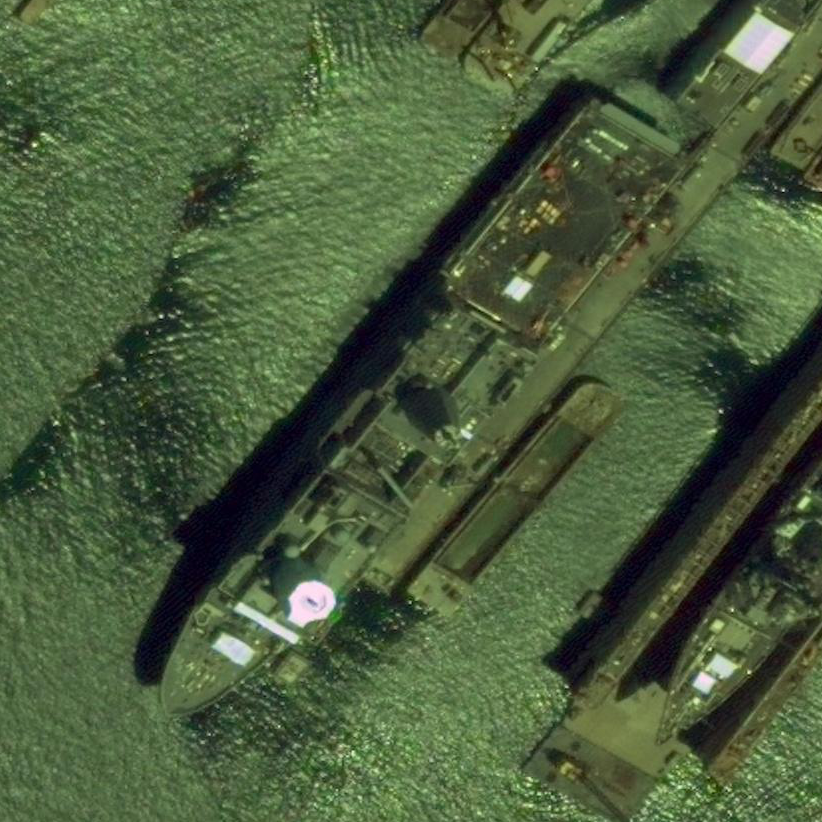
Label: combat